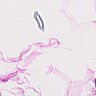
Metastatic tissue present: no